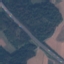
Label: Highway